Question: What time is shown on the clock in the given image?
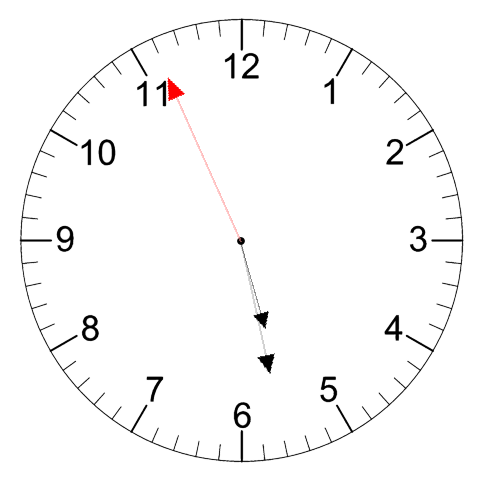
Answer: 05:27:56